Field crop: maize
Growth stage: 2
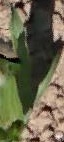
Species: maize